Interaction volume radius: 5 \u00c5
Interaction volume height: 15 \u00c5
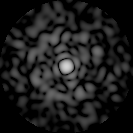
Disorder parameter: 0.8498